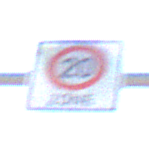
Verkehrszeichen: BeginnZone20
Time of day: MorningAfternoon
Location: Outdoor (Suburban)
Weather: PartlyCloudy
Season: NotSpecified
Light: Natural